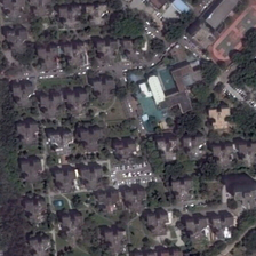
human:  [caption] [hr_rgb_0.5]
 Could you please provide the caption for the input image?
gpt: The houses with grey roofs are located between lawns and trees near which there is a sports field.

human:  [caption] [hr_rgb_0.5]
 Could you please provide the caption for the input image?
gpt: Houses with grey roofs line between the lawn and the trees, and there is a sports ground nearby.

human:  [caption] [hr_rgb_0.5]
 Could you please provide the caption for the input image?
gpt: A house with a grey roof is between the lawn and the tree, where there is a sport place.

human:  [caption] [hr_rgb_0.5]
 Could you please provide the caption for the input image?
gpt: two soccer pitches can be seen in this residential area where most houses have dark grey roofs .

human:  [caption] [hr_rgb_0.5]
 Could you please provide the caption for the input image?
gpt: Bangalore is between grass and trees. There is a playground nearby.